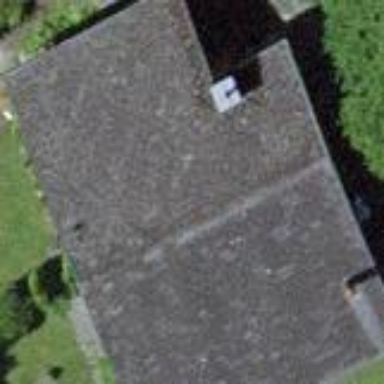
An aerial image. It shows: Simple and straightforward house.